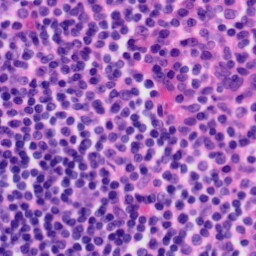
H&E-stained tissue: Tonsil